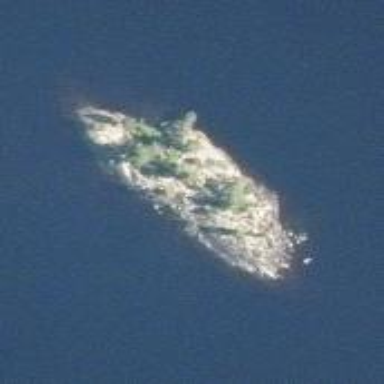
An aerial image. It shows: Islet.